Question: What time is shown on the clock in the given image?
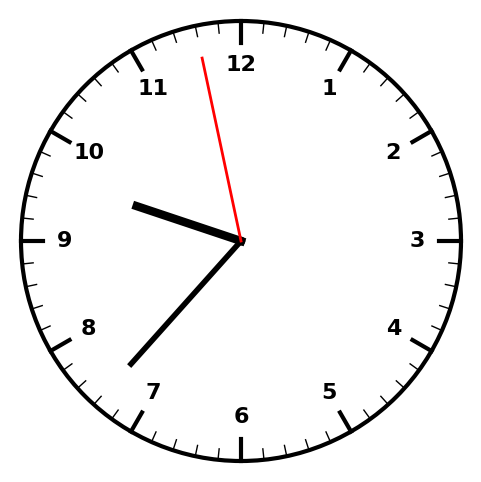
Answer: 09:36:58